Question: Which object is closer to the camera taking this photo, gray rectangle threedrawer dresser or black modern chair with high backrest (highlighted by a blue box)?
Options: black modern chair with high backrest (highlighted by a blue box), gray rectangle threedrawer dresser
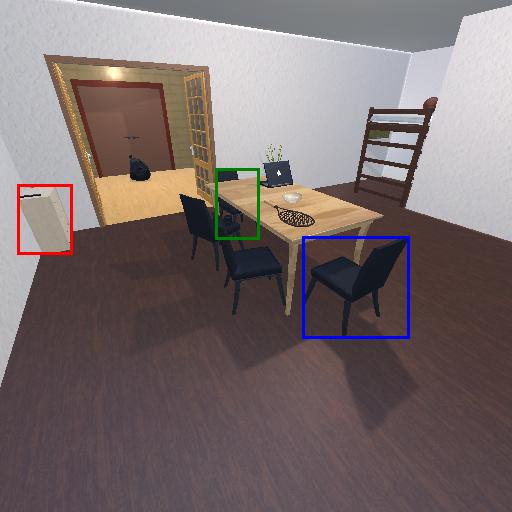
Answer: black modern chair with high backrest (highlighted by a blue box)